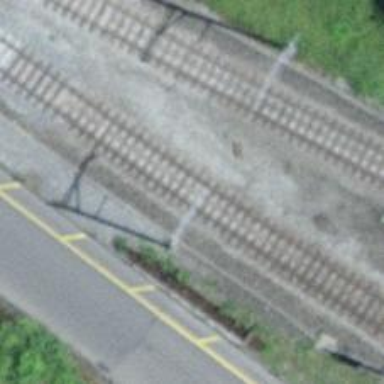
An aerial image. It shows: Rail siding with electrified contact lines.